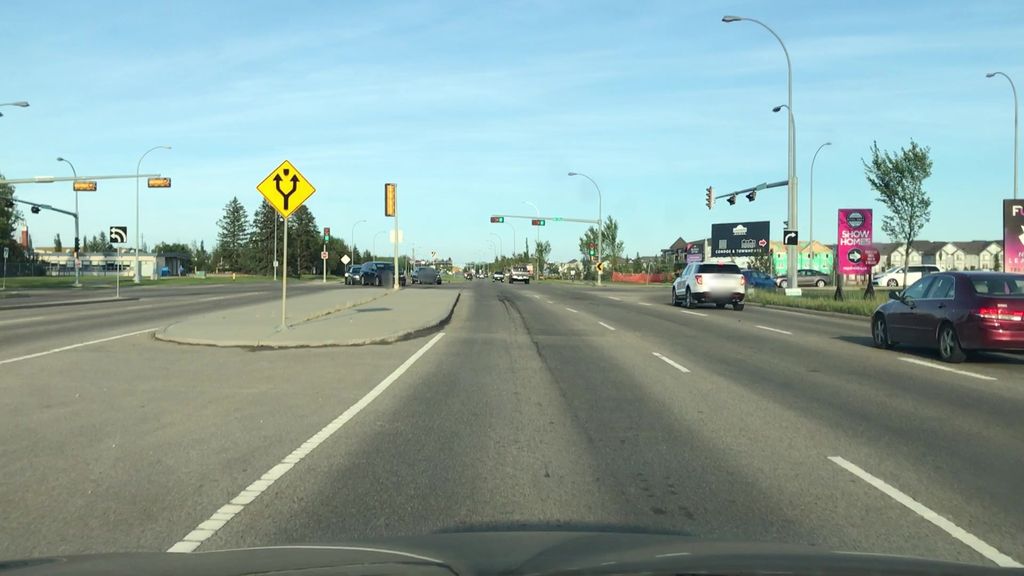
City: edmonton